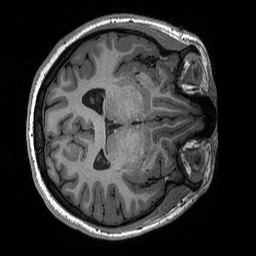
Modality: T1w
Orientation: axial
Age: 18
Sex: female